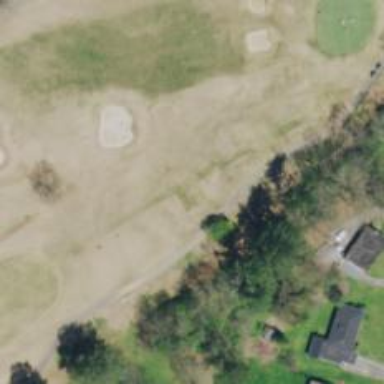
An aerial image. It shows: View of golf hole.